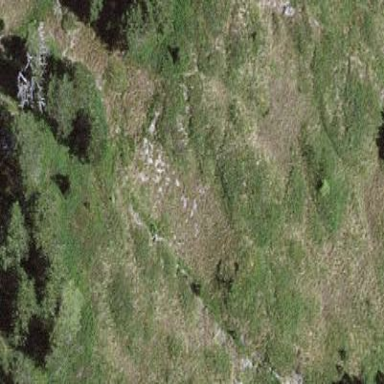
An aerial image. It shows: Patch of scrub vegetation.